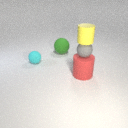
small cyan rubber sphere behind large red rubber cylinder